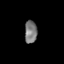
Tissue: prostate
Cell type: Epithelial cells
Senescence score: 0.2921
Nuclear area (px): 272
Mean DAPI intensity: 123.338